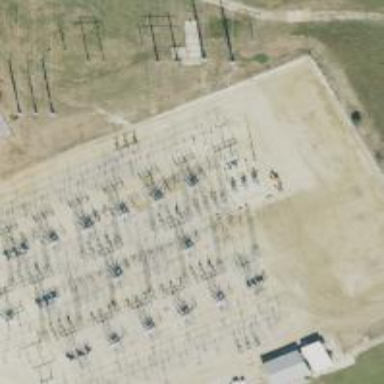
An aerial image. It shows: Switch used for power control.